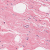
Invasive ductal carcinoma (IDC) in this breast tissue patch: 0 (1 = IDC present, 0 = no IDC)